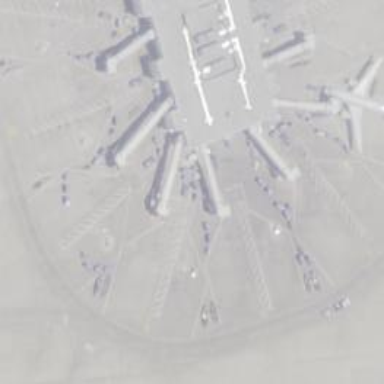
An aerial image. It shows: Airport gate.